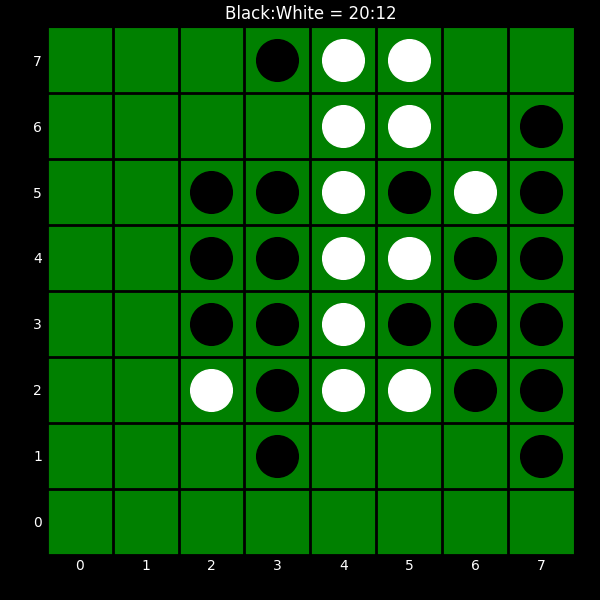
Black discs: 20
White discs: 12